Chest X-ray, PA view. Patient: 54 years old, sex F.
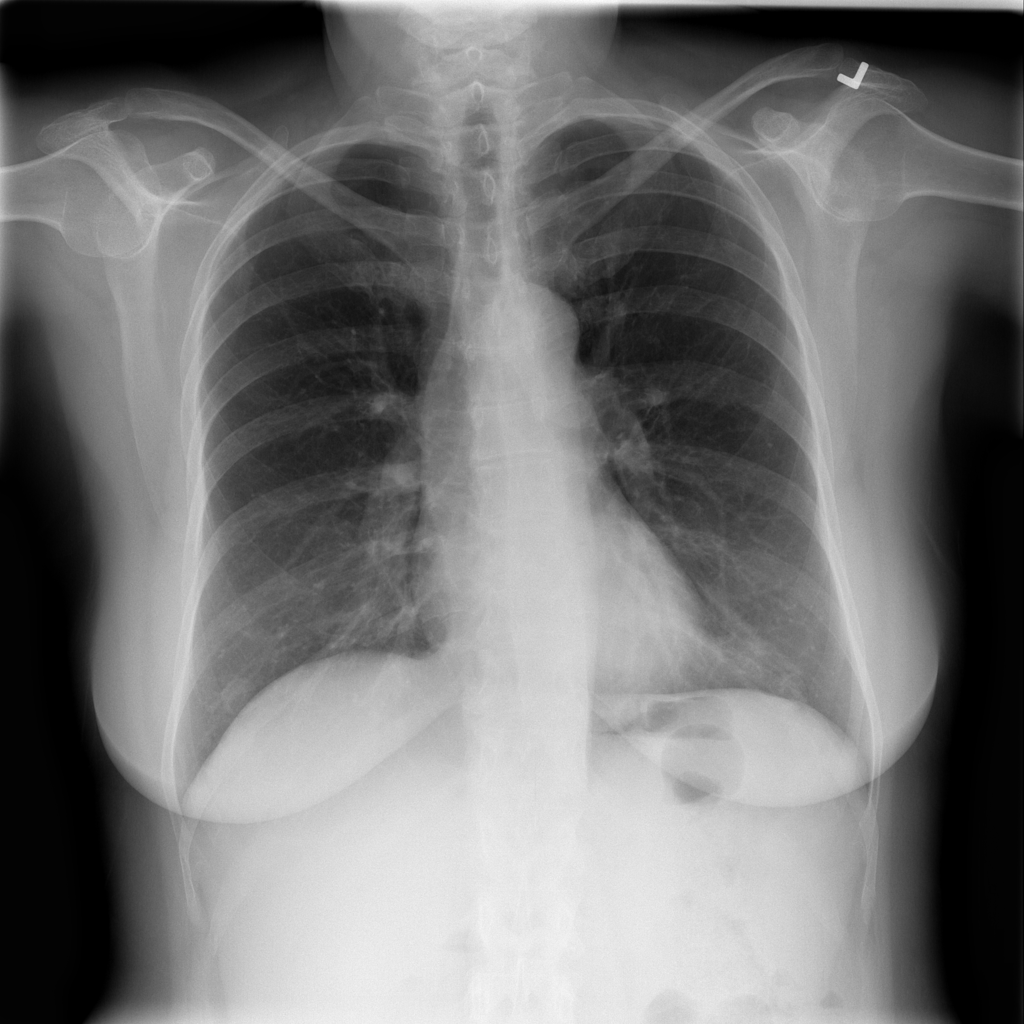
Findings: Nodule